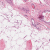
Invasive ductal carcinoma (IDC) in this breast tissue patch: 0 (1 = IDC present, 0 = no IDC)